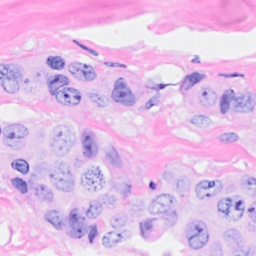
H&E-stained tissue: Breast